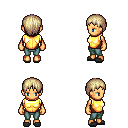
a pixel art fantasy rpg character, female body template, human, tanned skin, gold chest armor, teal pants, white blonde plain hairstyle, gray slippers, four views (front, back, left, right), 2x2 character sprite sheet, small pixel art, hard edges, no anti-aliasing